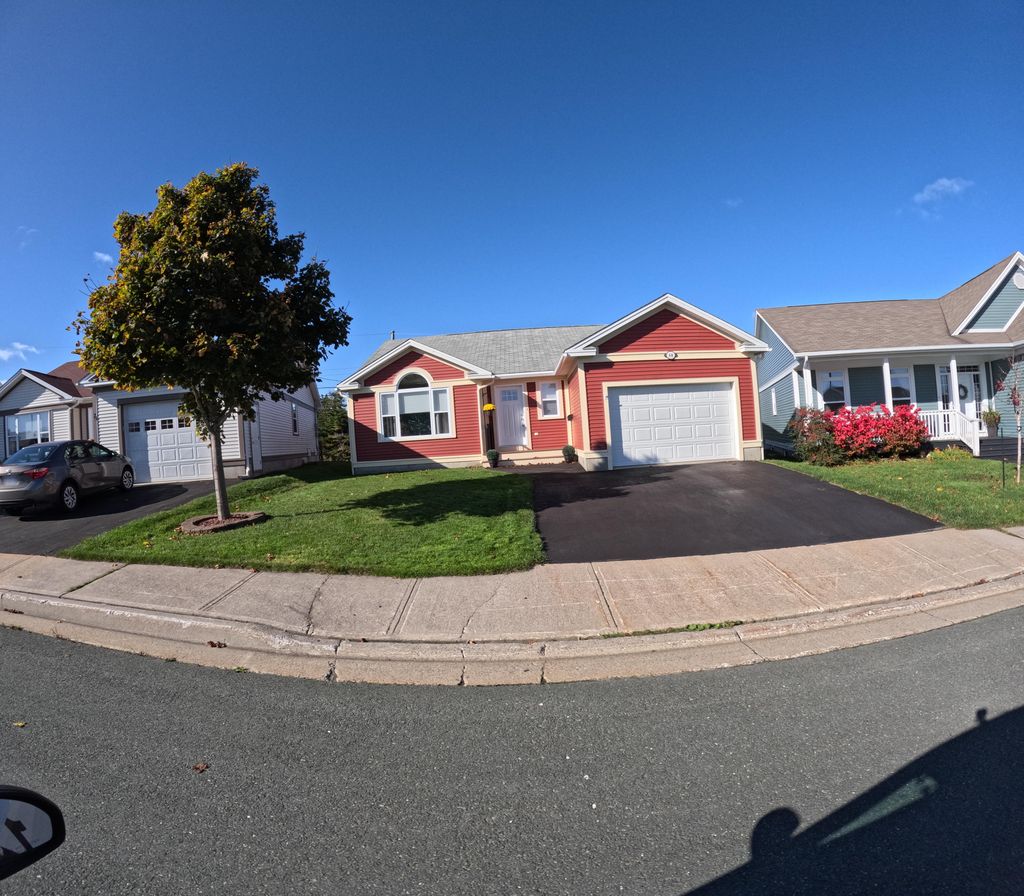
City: st_johns